Question: Launching an android project with google api's from eclipse invokes the device chooser. In project properties I have selected automatic selection of device however the device doesnt appear entirely compatible due to the project requiring google api's as seen here:

The device is a galaxy nexus and it has google maps installed.
How can I make starting the project on a device seemless. I am looking for a one click solution, click once on the project and it starts on the device.
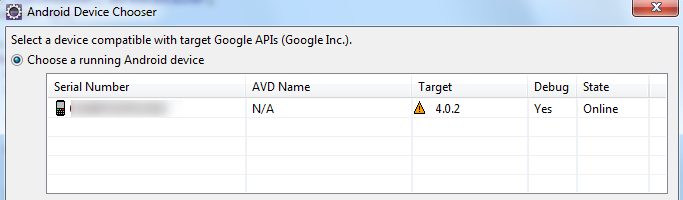
Answer: There is no solution to this problem. Its a bug in the android development tools. Its been around and unfixed since 2010..
<URL>